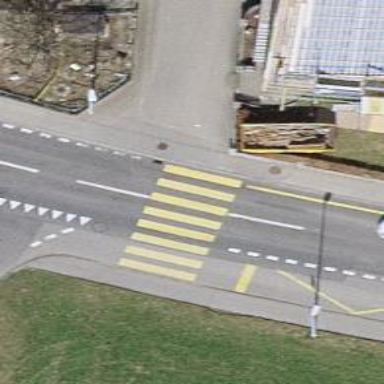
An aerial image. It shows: Uncontrolled zebra crossing with zebra markings.